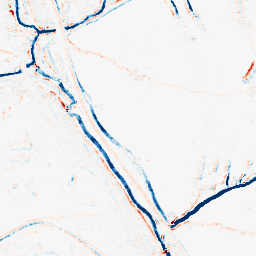
Category: morphological
Decomposition family: morphological_ellipse
Decomposition parameters: operation: average
width: 5
height: 5
Upsampling method: sinc_blackman
Upsampling parameters: scale: 4
kernel_size: 8
Upsampling scale: 4